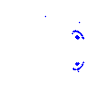
Particle: proton